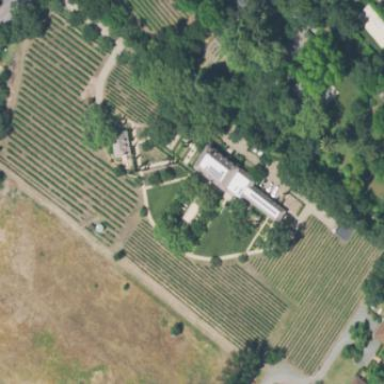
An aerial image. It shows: Vineyard growing grapes.